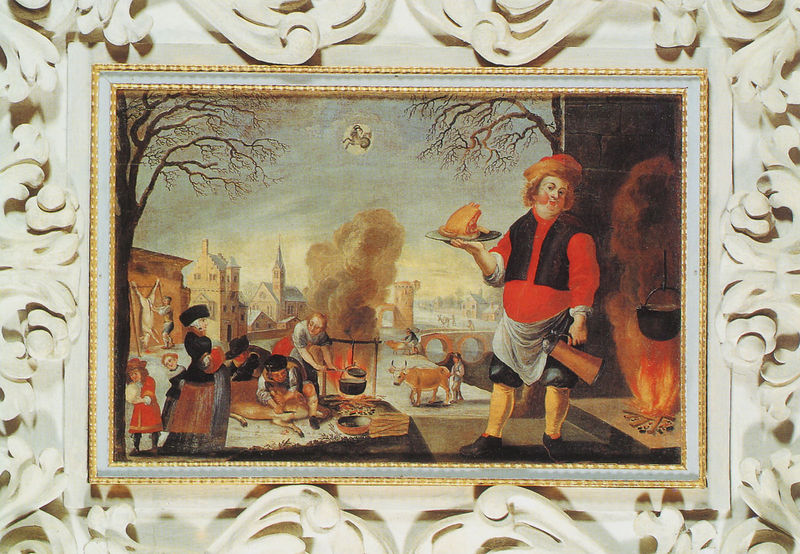
Titel: Festsaal des Klosters St. Benedikt
Künstler: Kaspar Feichtmayr
Standort: Benediktbeuern, Kloster St. Benedikt (EU - D - Bayern - Oberbayern)
Schlagwörter: baum, feuer, gemälde, himmel, mann, wolken, bäume, landschaft, menschen, stadt, äste, frau, ornament, mensch, rahmen, brücke, gold, kinder, leer, kuh, essen, stuck, mond, schlachten, schwein, servieren, kochen, kessel, schlachtung, genälde